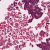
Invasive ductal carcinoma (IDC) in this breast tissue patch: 1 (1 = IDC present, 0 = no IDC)